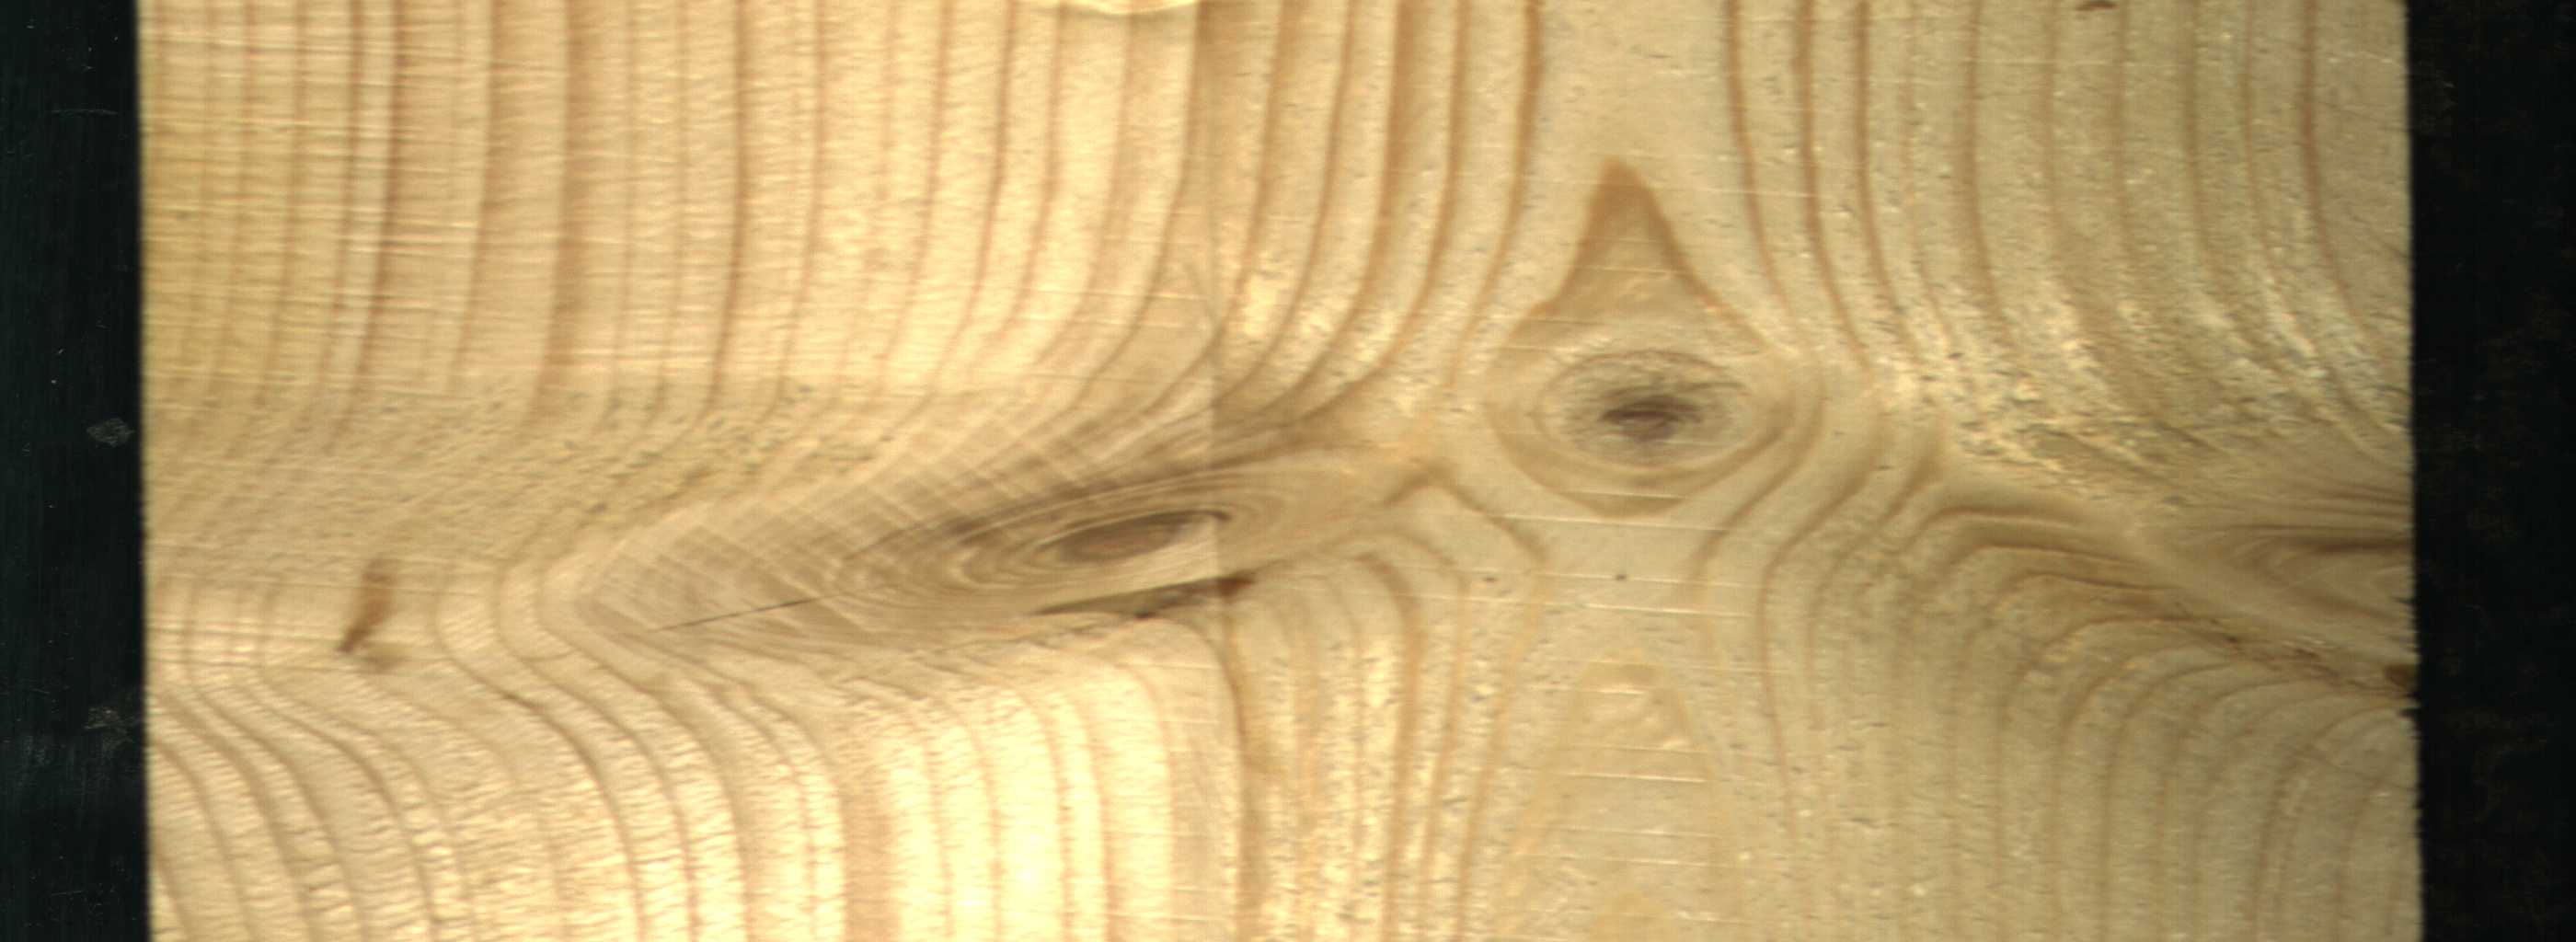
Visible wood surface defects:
Live_Knot
Live_Knot
Live_Knot
Live_Knot